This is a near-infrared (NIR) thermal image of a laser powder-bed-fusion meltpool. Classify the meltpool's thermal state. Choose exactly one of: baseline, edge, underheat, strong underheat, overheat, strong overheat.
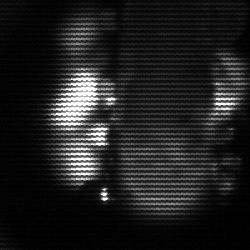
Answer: strong underheat